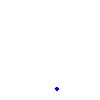
Particle: proton